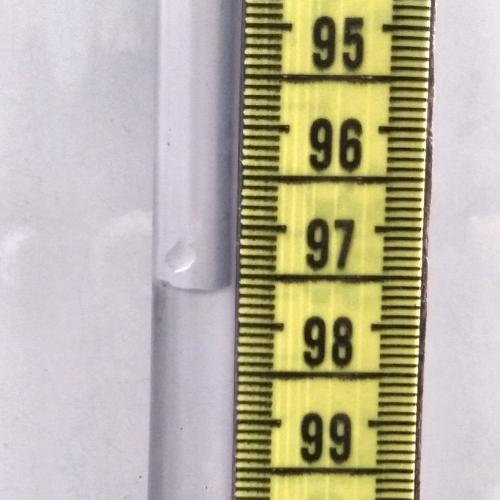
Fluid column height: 97.7 cm